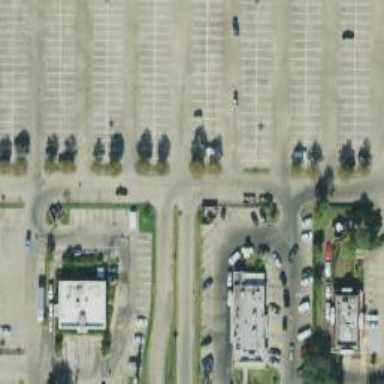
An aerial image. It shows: Parking space.